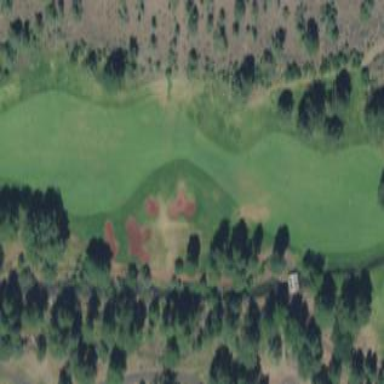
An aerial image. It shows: Golf fairway surrounded by grass.